Breast ultrasound image
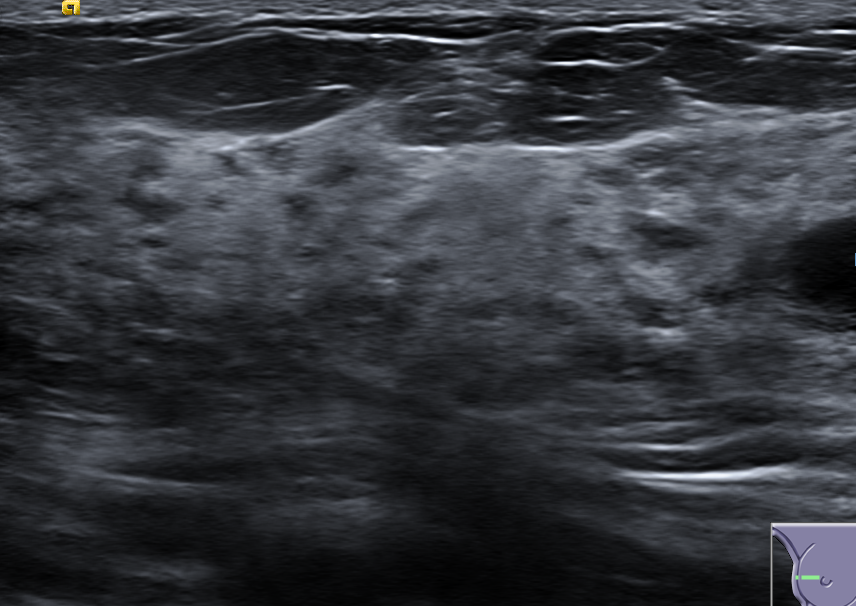
Diagnosis: benign